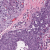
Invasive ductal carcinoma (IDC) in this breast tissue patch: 0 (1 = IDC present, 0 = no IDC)